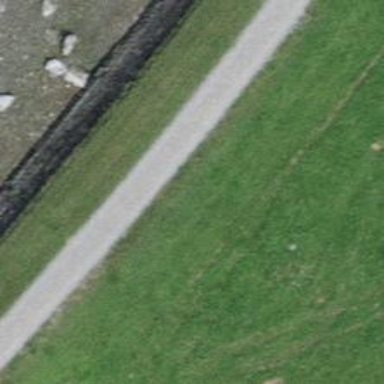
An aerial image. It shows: Pebblestone track with grade2 quality.